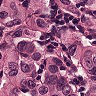
Metastatic tissue present: yes